Question: I started trying out the Weka GUI application to learn how I want to build my text classifier and I successfully built and saved a model using the GUI.
Now, I want to implement the classifier in Java code. . (See the screenshot.)

I am aware that I can load the model I created and saved from the GUI, into the code. But I need to implement the filter in Java.
I tried to use the code here: <URL>
Mainly, this part (of course, after changing the path):
'''
String opt = "-W -P 0 -M 5.0 -norm 1.0 -lnorm 2.0 -lowercase -stoplist - stopwords C:\Users\Fernando\workspace\GPCommentsAnalyzer\pt-br_stopwords.dat -tokenizer "weka.core.tokenizers.NGramTokenizer -delimiters ' \r\n\t.,;:\'\"()?!' -max 2 -min 1" -stemmer weka.core.stemmers.NullStemmer";
'''
But, it still doesn't work.
I can't find any documentation about this topic anywhere. Any help would be much appreciated!
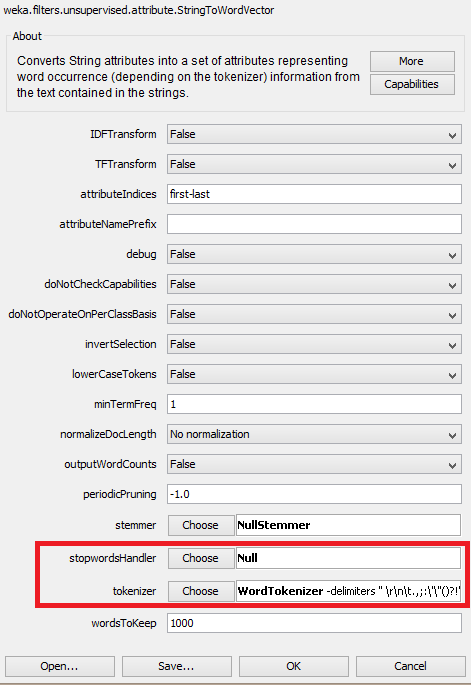
Answer: Set your configuration using GUI, then use copy configuration to clipboard option in context menu.